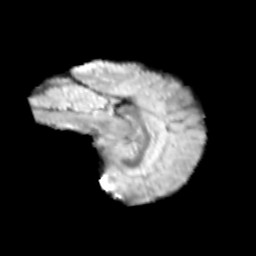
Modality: T2w
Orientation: sagittal
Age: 9
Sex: male
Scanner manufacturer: siemens
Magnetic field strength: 3 T
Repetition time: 3.8 s
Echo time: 0.07 s